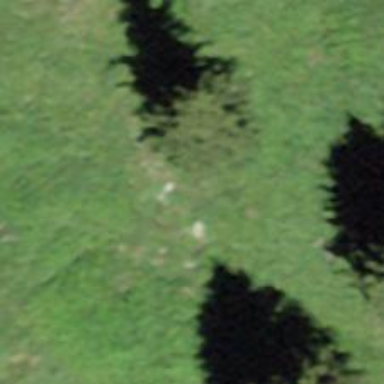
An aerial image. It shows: Needle-leaved tree in nature.